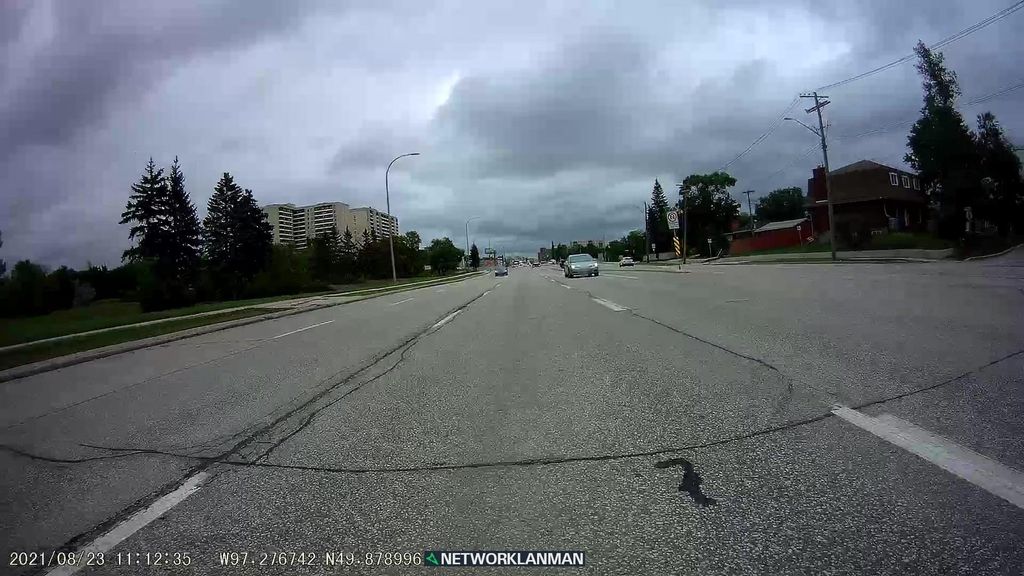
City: winnipeg